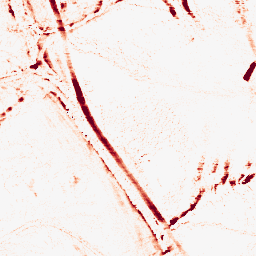
Category: morphological
Decomposition family: morphological_ellipse
Decomposition parameters: operation: opening
width: 5
height: 10
Upsampling method: cubic_catmull_rom
Upsampling parameters: scale: 2
Upsampling scale: 2